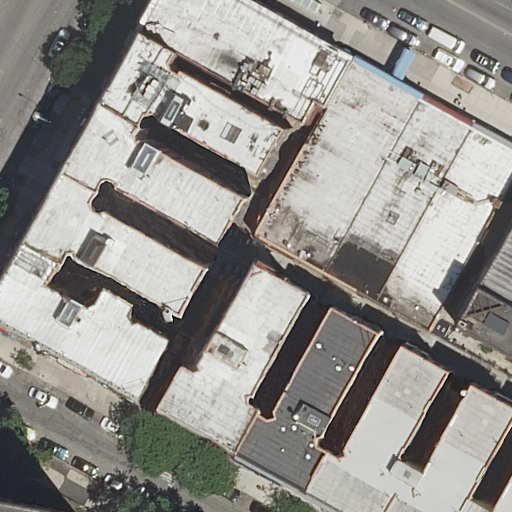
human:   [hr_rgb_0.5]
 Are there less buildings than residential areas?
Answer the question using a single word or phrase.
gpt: no

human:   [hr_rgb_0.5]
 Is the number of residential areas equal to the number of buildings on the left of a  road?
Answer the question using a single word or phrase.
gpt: no

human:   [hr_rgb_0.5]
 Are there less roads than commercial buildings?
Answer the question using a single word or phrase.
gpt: no

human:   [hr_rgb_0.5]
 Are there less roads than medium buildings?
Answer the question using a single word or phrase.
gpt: yes

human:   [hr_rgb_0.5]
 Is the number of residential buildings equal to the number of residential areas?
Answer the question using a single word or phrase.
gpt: no

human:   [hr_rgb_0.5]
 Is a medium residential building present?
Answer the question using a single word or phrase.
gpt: yes

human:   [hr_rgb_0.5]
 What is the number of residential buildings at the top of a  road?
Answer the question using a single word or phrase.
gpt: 7

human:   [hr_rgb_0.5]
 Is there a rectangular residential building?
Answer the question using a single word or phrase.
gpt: yes

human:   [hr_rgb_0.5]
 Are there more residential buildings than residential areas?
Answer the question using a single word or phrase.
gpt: yes

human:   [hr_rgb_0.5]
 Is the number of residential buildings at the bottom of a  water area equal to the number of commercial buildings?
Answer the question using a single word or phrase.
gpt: yes

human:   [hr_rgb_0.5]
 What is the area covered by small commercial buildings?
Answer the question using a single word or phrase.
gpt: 0m2

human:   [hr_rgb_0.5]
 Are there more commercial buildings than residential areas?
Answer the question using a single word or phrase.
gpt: no

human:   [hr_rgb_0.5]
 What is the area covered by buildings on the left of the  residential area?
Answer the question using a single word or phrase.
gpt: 280m2

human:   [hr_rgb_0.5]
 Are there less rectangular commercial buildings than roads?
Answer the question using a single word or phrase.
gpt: yes

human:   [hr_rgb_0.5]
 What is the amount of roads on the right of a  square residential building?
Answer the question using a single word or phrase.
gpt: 0

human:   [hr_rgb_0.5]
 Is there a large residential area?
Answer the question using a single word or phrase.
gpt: yes

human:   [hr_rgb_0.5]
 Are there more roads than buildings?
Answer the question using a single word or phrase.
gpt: no

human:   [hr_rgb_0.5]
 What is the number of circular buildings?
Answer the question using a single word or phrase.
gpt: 0

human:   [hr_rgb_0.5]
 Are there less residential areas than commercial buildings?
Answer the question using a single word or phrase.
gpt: no

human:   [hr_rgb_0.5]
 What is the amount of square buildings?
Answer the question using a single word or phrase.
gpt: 0

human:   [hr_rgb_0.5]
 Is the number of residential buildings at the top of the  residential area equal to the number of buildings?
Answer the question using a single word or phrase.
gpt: yes

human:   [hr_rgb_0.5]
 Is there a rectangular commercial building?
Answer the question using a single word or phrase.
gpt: no

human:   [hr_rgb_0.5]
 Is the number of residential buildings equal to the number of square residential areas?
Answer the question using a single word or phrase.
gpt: no

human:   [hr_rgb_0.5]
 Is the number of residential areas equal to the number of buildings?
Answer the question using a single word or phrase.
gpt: no

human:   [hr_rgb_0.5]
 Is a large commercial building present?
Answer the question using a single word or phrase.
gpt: no

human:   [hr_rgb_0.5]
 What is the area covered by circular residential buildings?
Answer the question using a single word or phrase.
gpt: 0m2

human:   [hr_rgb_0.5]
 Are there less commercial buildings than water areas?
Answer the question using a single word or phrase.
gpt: no

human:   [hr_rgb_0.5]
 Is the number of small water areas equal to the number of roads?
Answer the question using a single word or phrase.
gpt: no

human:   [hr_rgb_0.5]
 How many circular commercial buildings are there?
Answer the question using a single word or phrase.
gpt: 0

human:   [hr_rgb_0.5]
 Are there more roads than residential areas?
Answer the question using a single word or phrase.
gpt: yes

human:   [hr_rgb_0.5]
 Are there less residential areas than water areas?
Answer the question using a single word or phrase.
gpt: no

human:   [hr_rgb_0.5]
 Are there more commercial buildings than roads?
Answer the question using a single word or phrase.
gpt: no

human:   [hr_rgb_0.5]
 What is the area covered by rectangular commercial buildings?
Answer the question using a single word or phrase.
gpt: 0m2

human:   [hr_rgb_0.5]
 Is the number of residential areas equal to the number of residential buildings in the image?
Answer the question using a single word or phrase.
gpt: no

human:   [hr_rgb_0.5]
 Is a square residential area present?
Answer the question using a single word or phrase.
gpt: no

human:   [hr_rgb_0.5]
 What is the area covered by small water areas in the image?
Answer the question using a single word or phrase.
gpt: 0m2